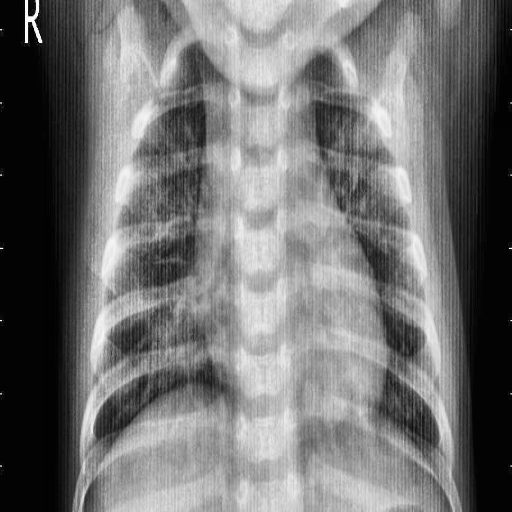
Finding: PNEUMONIA